Question: I am having a set of geoJSON points and they have corresponding labels attached to them.
'''
var points = L.geoJson (null, {
onEachFeature: function (feature, layer) {
layer.options.riseOnHover=true; //tried adding this
layer.options.riseOffset=9999; //as well as this
layer.bindLabel(feature.properties["name"], {className: 'map-label'});
L.setOptions(layer, {riseOnHover: true}); //this as well
}
});
'''
This is the code that goes through each feature in JSON file and creates set of points. Now, the actual function that adds markers to the map goes like this:
'''
var addJsonMarkers = function() {
map.removeLayer(markers);
points.clearLayers();
markers = new L.layerGroup();
points.addData(dataJson);
markers.addLayer(points);
map.addLayer(markers);
return false;
};
'''
The issue I am having is that no matter what I try to add (you can see my comments), the labels are always behind the markers, which is not the expected behavior.

I would like the label to be on top of it. I tried manually changing the 'z-index' in the 'map-label' class, as well as numerous solutions with 'riseOnHover' which seems to be the solution for this, but the labels are still behind. Anyone seeing what I am doing wrong?
The complete code can be seen <URL>
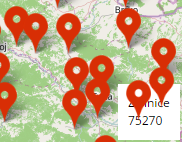
Answer: Specify 'popupPane' as 'pane' in 'bindLable' options:
'''
layer.bindLabel(
feature.properties["name"],
{
className: 'map-label',
pane:'popupPane'
}
);
'''
In Leaflet popupPane is higher than markerPane so your labels will appear on top of markers.
There is a small doc for Leaflet.label with options description <URL>
Also check this jsfiddle: <URL>